Question: I did a 'tabbed-activity' with for 'tabs'. In the fourth 'tab' I did a 'map', and I added a 'marker' but the 'marker' is not visible and I do not undertand why. I tried many solutions for my problem, but for now I have come to this situation.
This is my 'Java' code:
'''
public class tab_mappa extends SupportMapFragment implements OnMapReadyCallback {
private GoogleMap googleMap;
SupportMapFragment mSupportMapFragment;
@Override
public View onCreateView(LayoutInflater inflater, ViewGroup container, Bundle savedInstanceState)
{
super.onCreateView(inflater, container, savedInstanceState);
View root = inflater.inflate(R.layout.tabmappa, null, false);
mSupportMapFragment = (SupportMapFragment) getFragmentManager().findFragmentById(R.id.map);
if (mSupportMapFragment == null) {
FragmentManager fragmentManager = getFragmentManager();
FragmentTransaction fragmentTransaction = fragmentManager.beginTransaction();
mSupportMapFragment = SupportMapFragment.newInstance();
fragmentTransaction.replace(R.id.map, mSupportMapFragment).commit();
}
return root;
}
@Override
public void onMapReady(final GoogleMap googleMap) {
this.googleMap = googleMap;
this.googleMap.setMapType(GoogleMap.MAP_TYPE_NORMAL);
this.googleMap.getUiSettings().setZoomControlsEnabled(true);
this.googleMap.getUiSettings().setCompassEnabled(true);
this.googleMap.getUiSettings().setMyLocationButtonEnabled(true);
this.googleMap.getUiSettings().setZoomGesturesEnabled(true);
this.googleMap.getUiSettings().setRotateGesturesEnabled(true);
LatLng pos1 = new LatLng(44.783878,10.879663);
final LatLngBounds.Builder builder = new LatLngBounds.Builder();
builder.include(pos1);
this.googleMap.addMarker(new MarkerOptions().position(pos1));
this.googleMap.setOnMapLoadedCallback(new GoogleMap.OnMapLoadedCallback() {
@Override
public void onMapLoaded() {
googleMap.moveCamera(CameraUpdateFactory.newLatLngBounds(builder.build(), 100));
}
});
}
@Override
public void onPause() {
super.onPause();
}
@Override
public void onResume() {
super.onResume();
setUpMapIfNeeded();
}
private void setUpMapIfNeeded() {
if (googleMap == null) {
getMapAsync(this);
}
}
}
'''
This is my 'xml' code:
'''
<?xml version="1.0" encoding="utf-8"?>
<LinearLayout xmlns:android="http://schemas.android.com/apk/res/android"
android:layout_width="match_parent"
android:layout_height="match_parent"
xmlns:tools="http://schemas.android.com/tools"
android:gravity="center"
android:orientation="vertical"
tools:context="esame.progetto.xhondar.github.com.info.tab_mappa">
<FrameLayout
android:layout_width="match_parent"
android:layout_height="0dp"
android:layout_weight="1.03"
android:name="com.google.android.gms.maps.SupportMapFragment"
android:id="@+id/map" />
</LinearLayout>
'''
And this is my final result:

Do you have any ideas?
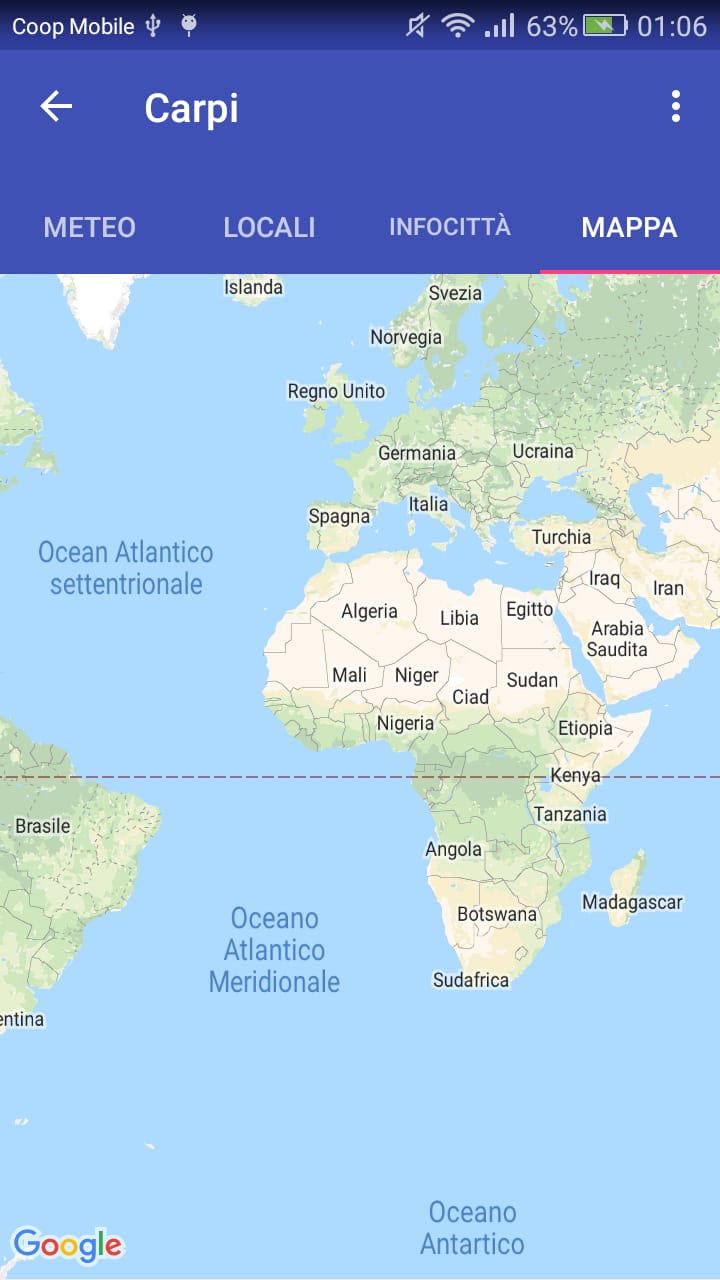
Answer: I solved the problem, this is the solution for those who need it:
'Java' code:
'''
import android.support.v4.app.Fragment;
public class tab_mappa extends Fragment implements OnMapReadyCallback {
GoogleMap map;
SupportMapFragment mapFragment;
@Override
public View onCreateView(LayoutInflater inflater, ViewGroup container, Bundle savedInstanceState) {
View v = inflater.inflate(R.layout.tabmappa, container, false);
SupportMapFragment mapFragment = (SupportMapFragment) this.getChildFragmentManager().findFragmentById(R.id.map);
mapFragment.getMapAsync(this);
return v;
}
@Override
public void onMapReady(GoogleMap googleMap){
map = googleMap;
this.map = googleMap;
this.map.setMapType(GoogleMap.MAP_TYPE_NORMAL);
this.map.getUiSettings().setZoomControlsEnabled(true);
this.map.getUiSettings().setCompassEnabled(true);
this.map.getUiSettings().setMyLocationButtonEnabled(true);
this.map.getUiSettings().setZoomGesturesEnabled(true);
this.map.getUiSettings().setRotateGesturesEnabled(true);
LatLng pp = new LatLng(44.783878,10.879663);
map.addMarker(new MarkerOptions().position(pp).title("Carpi"));
map.animateCamera(CameraUpdateFactory.newLatLngZoom(pp, 8));
}
}
'''
'Xml' code:
'''
<fragment xmlns:android="http://schemas.android.com/apk/res/android"
xmlns:map="http://schemas.android.com/apk/res-auto"
xmlns:tools="http://schemas.android.com/tools"
android:id="@+id/map"
android:name="com.google.android.gms.maps.SupportMapFragment"
android:layout_width="match_parent"
android:layout_height="match_parent"
tools:context="esame.progetto.xhondar.github.com.info.tab"/>
'''
The error was located in 'xml' code: is 'Fragment' and not 'FrameLayout', this thing brought conflict within the code.